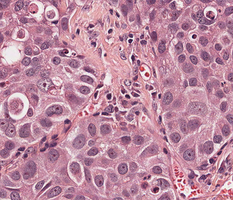
Tumor epithelial tissue: yes
Tumor-associated stroma tissue: yes
Normal tissue: no